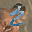
Label: 2